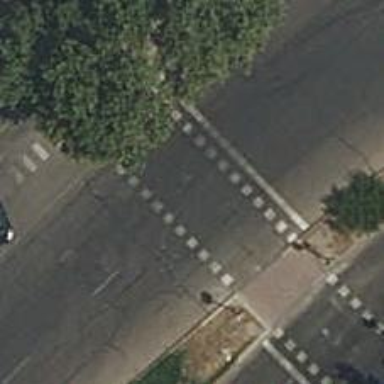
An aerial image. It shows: Road with traffic signals at the crossing.